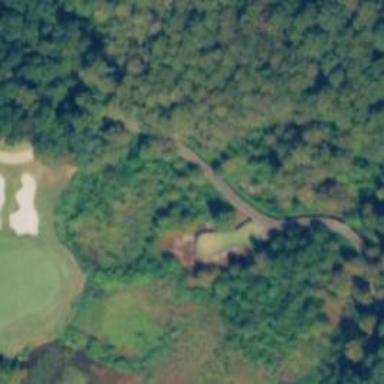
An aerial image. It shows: Grassy area designated as golf tee.